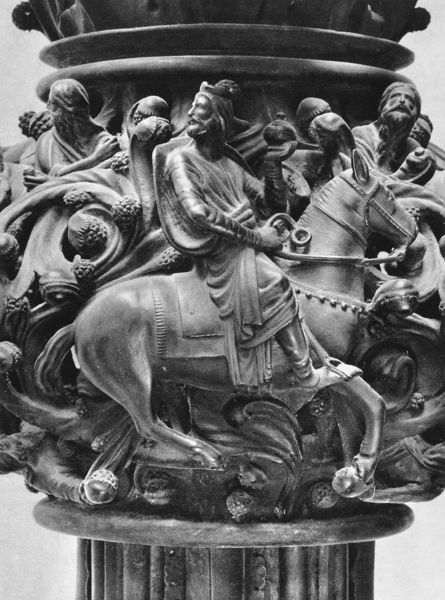
Titel: Trivulzio-Kandelaber (Arbore della vergine)
Künstler: Nikolaus von Verdun
Standort: Mailand, Dom (EU - I)
Schlagwörter: kampf, mann, weiß, frauen, menschen, frau, grau, männer, schwarz, säule, alt, bart, mensch, stein, mantel, pferd, reiter, skulptur, relief, wellen, italien, luft, schlacht, könig, soldaten, ornamente, plastik, foto, fotografie, photographie, schwarzweiß, soldat, schlange, kapitell, photo, toga, mittelalter, griechenland, kapitol, köig, menschen+, rrlief